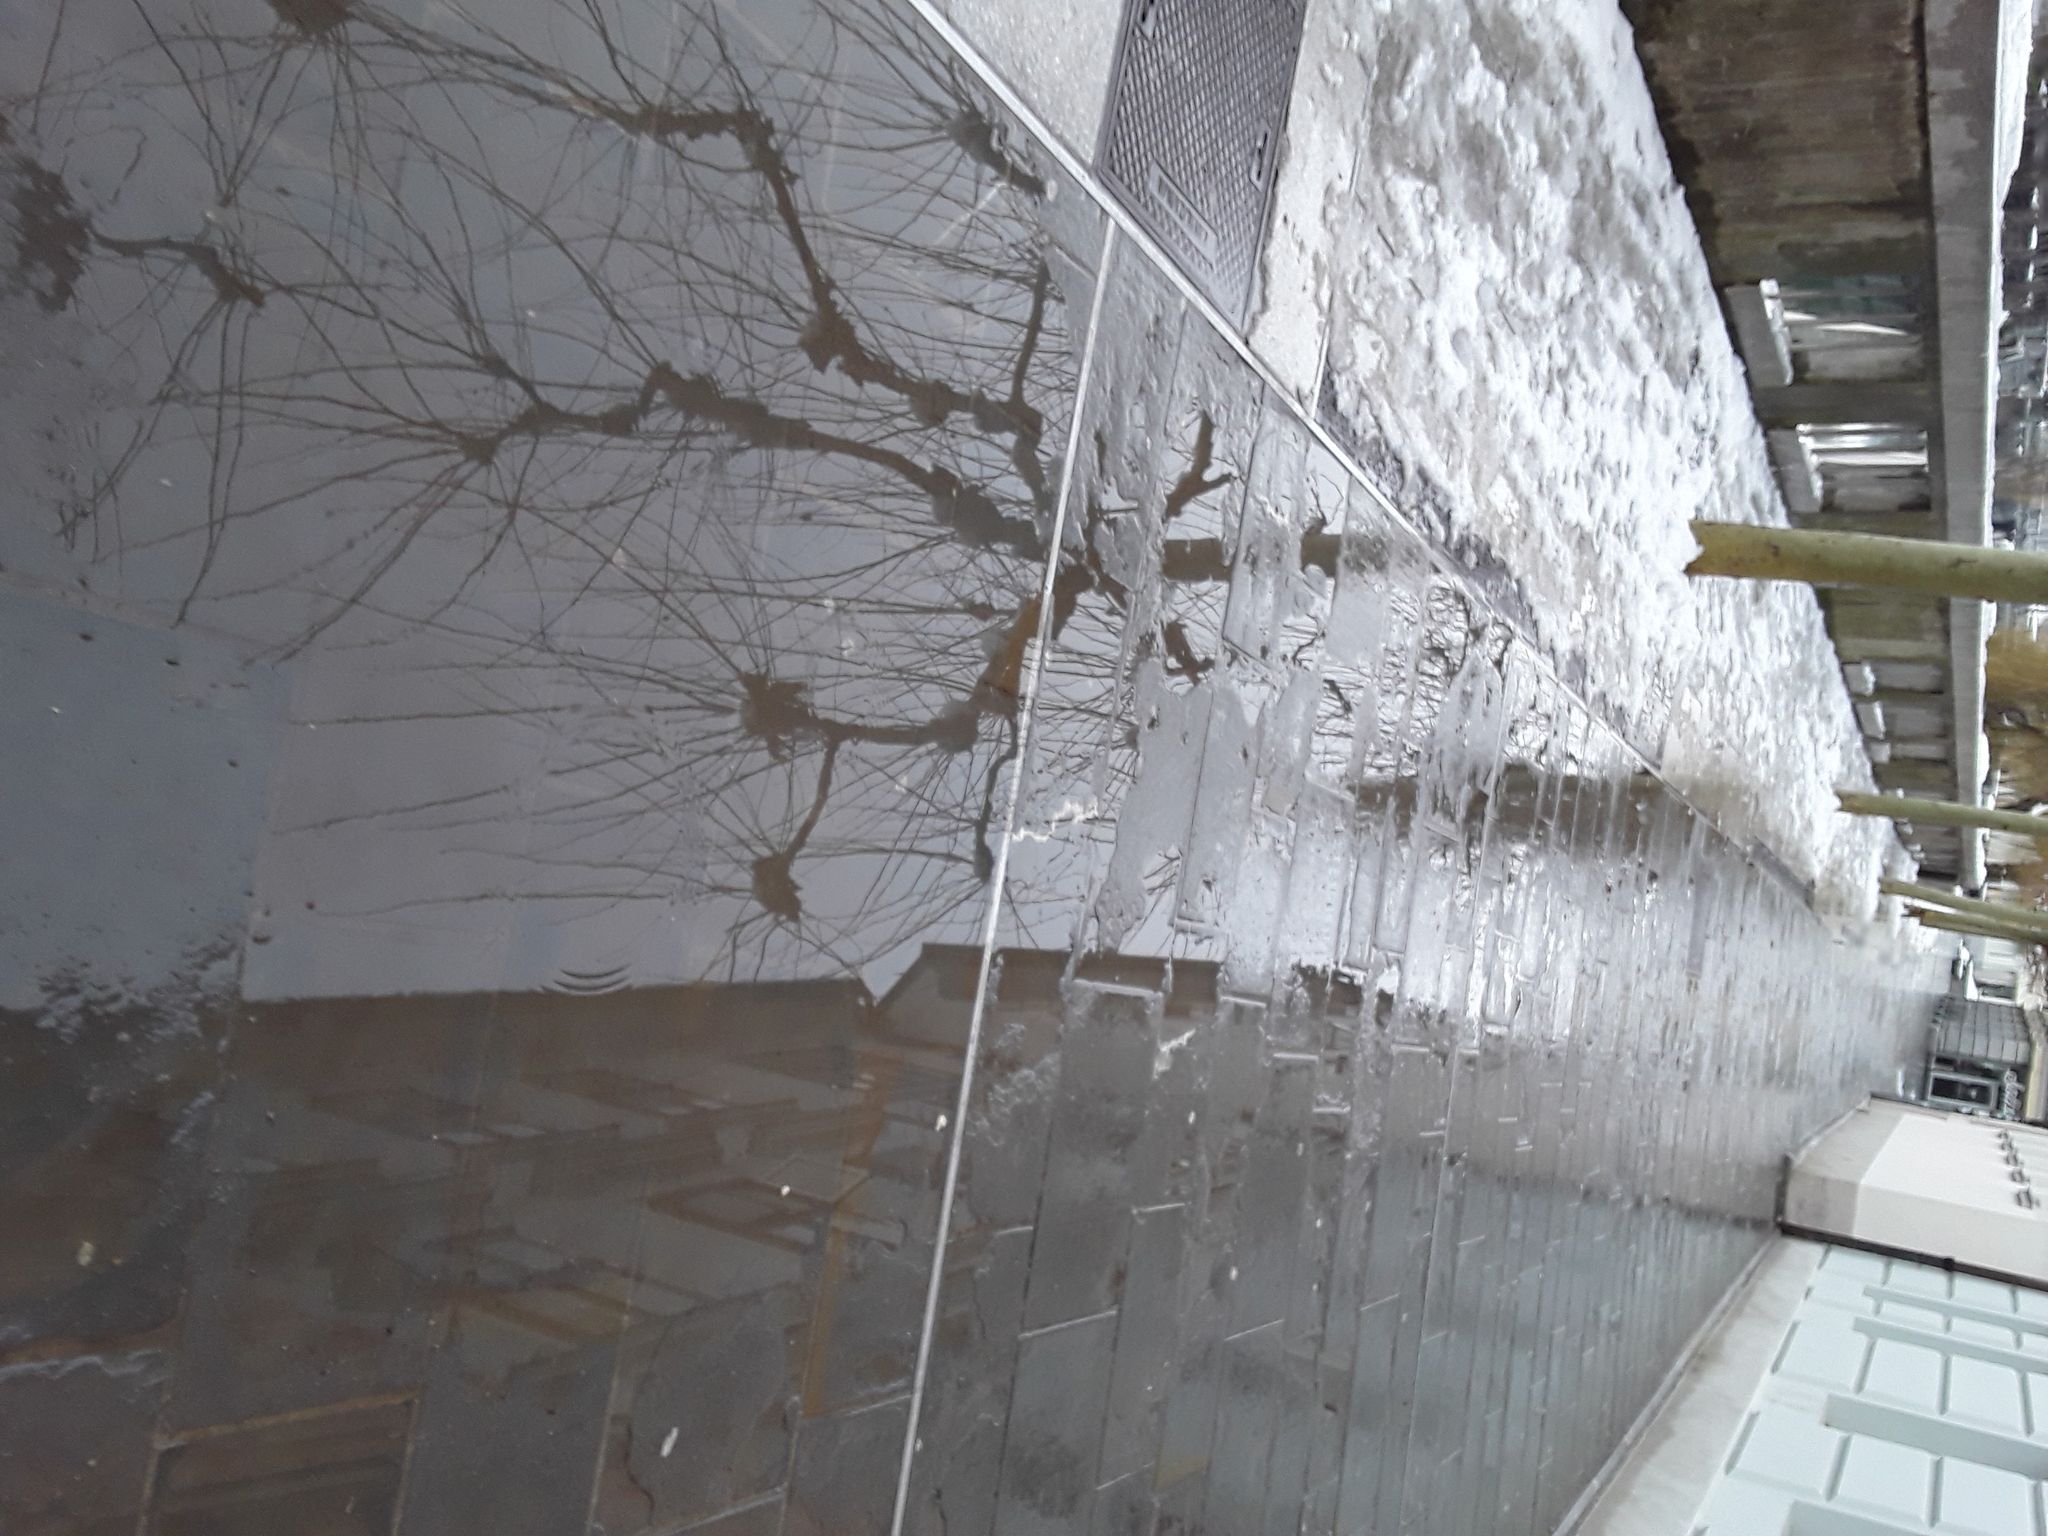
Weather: snowy
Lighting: day
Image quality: good
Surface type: walking surface
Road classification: path, steps
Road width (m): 3.8
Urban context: urban centre
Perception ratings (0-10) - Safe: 3.64, Lively: 0.89, Beautiful: 3.28, Boring: 5.11, Depressing: 8.01, Wealthy: 3.96